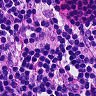
Metastatic tissue present: no